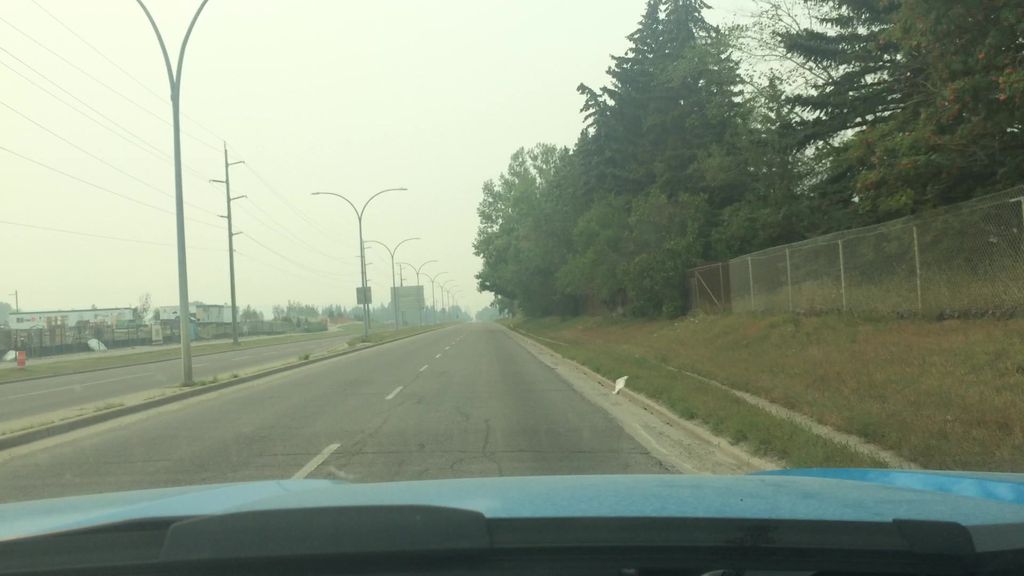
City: calgary